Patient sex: M
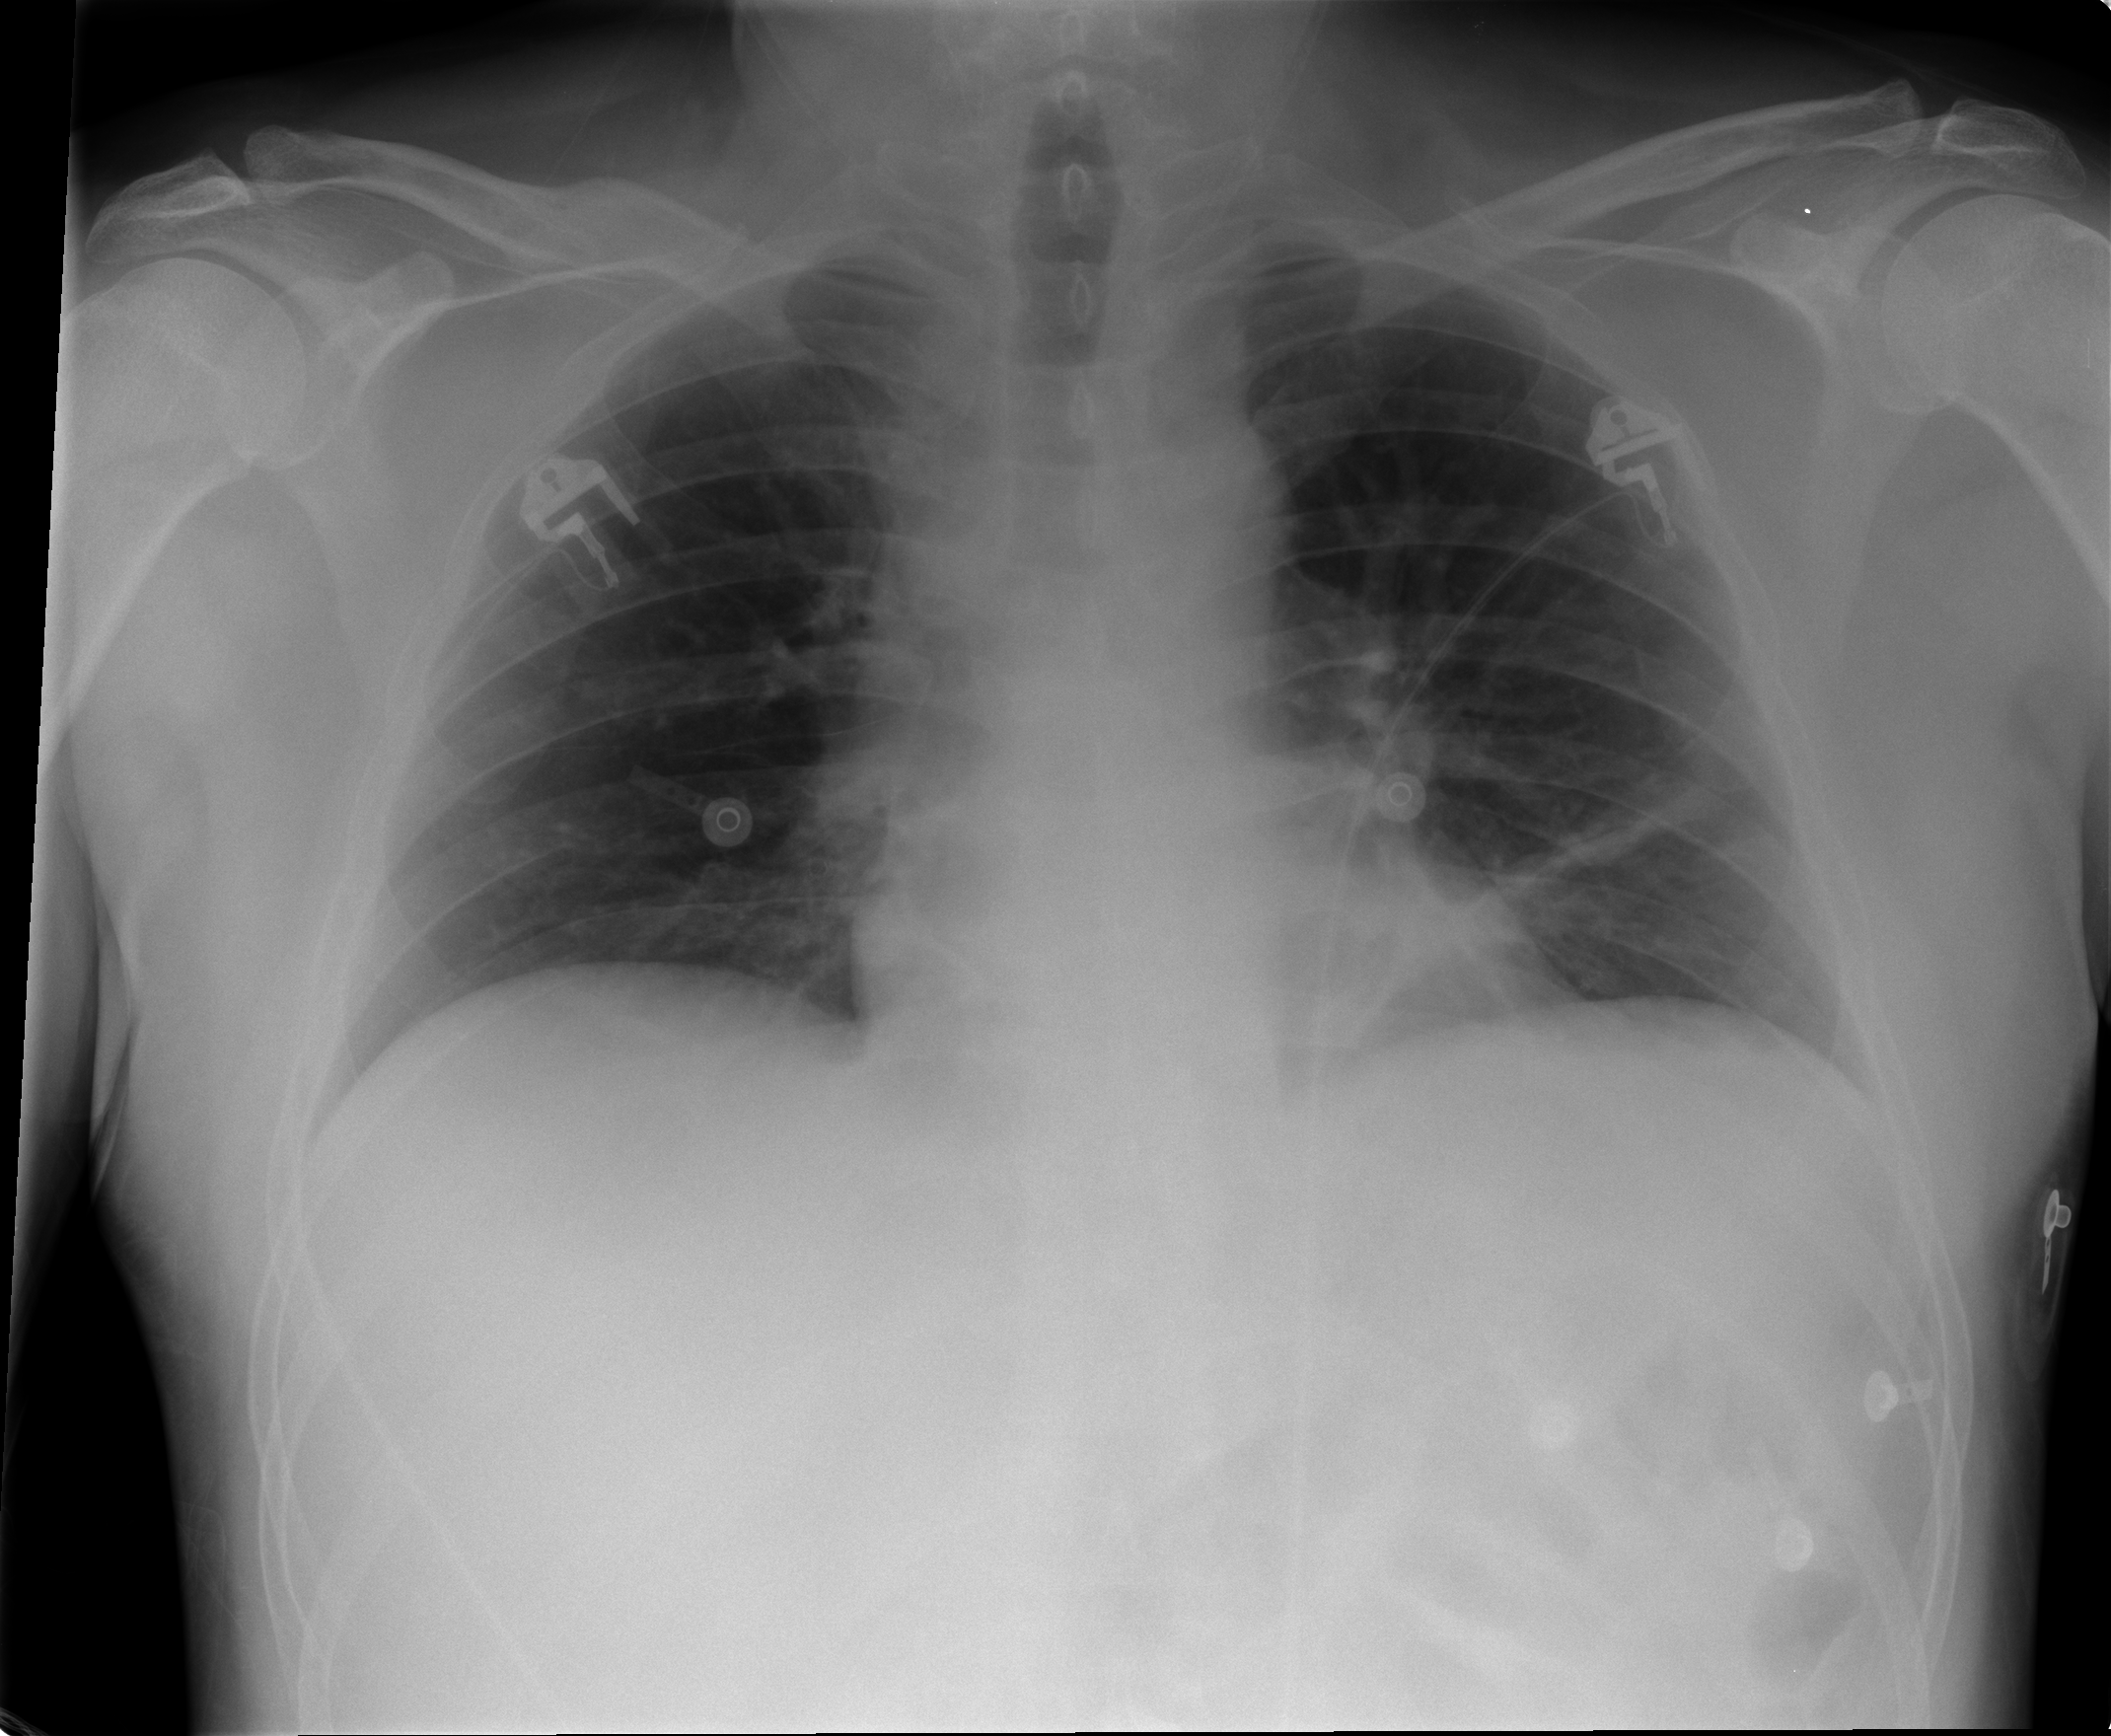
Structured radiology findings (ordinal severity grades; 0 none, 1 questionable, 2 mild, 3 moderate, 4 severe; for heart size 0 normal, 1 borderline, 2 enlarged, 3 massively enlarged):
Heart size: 0
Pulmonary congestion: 3
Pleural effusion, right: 0
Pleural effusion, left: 0
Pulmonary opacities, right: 1
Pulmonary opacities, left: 0
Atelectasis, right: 0
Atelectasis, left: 0